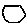
Label: hexagon